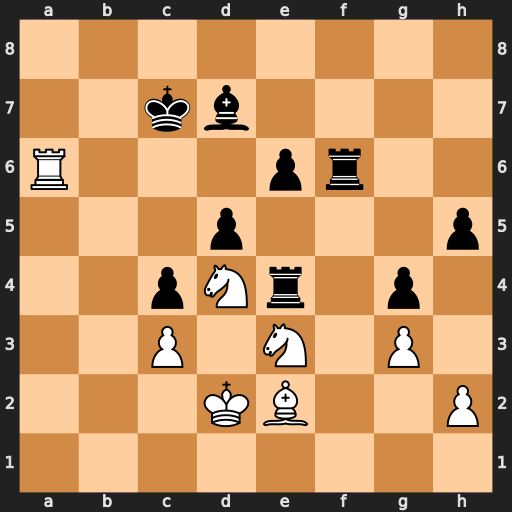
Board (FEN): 8/2kb4/R3pr2/3p3p/2pNr1p1/2P1N1P1/3KB2P/8
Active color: w
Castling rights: -
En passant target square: -
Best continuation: Nxd5+ exd5 Rxf6